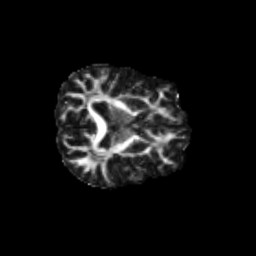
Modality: FA
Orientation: axial
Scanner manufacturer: siemens
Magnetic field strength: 3 T
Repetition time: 9.2 s
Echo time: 0.084 s